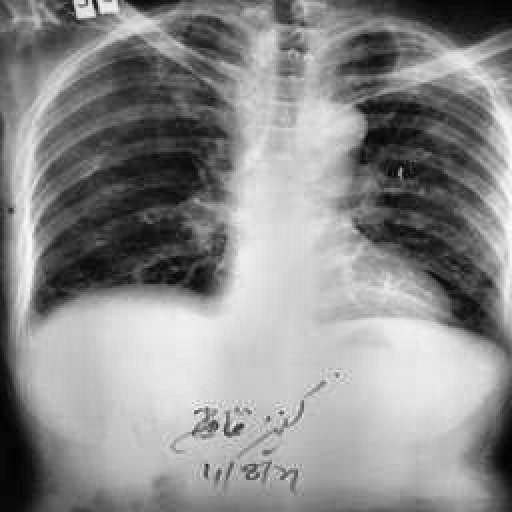
Finding: TUBERCULOSIS